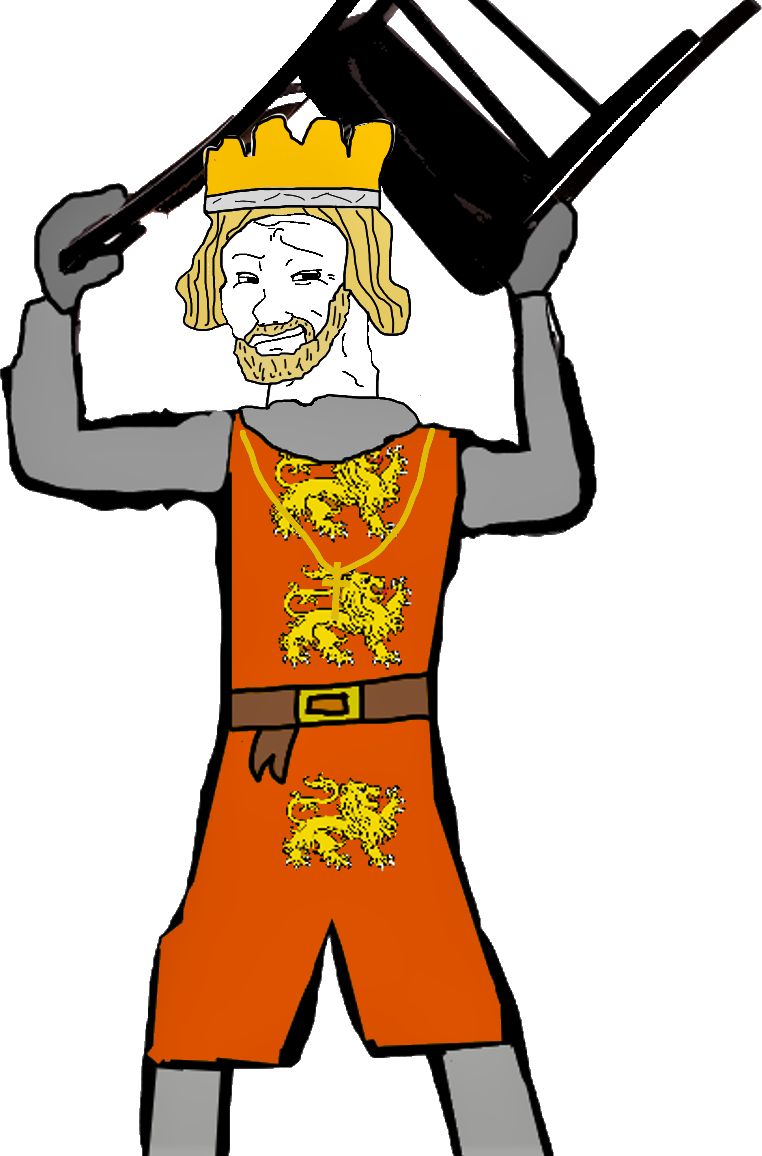
Label: 5_Smugjak